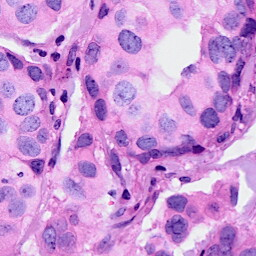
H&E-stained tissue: Breast